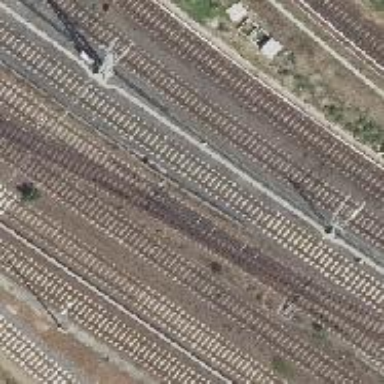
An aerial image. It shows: Rail yard with electrified contact lines for the trains.